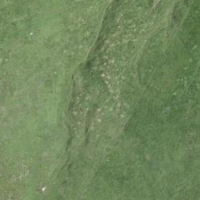
EUNIS habitat code: 24
Species observed at this site:
Arnica montana